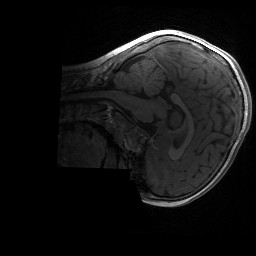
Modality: T1w
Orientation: sagittal
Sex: male
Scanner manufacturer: siemens
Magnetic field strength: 3 T
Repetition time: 1.9 s
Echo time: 0.00243 s